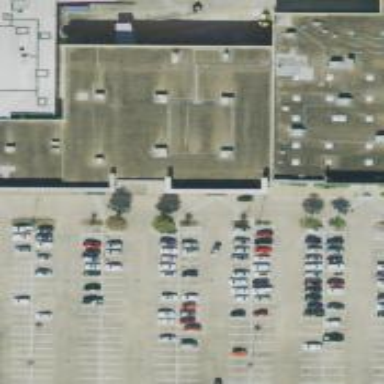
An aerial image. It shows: Parking space is available.